Question: I am trying to draw connected lines using canvas from data in a MySql table. The table (gene_dna_segments) contains the length of each line segment and the segment name.
The desired output is a continuous straight horizontal line comprised of each of the segments. Each segment also needs to have the segment name showing above the corresponding segment as shown in the image below:

'''
+----------------------+--------------------+------------------+--------------------+
| gene_dna_segments_pk | gene_expression_fk | dna_segment_name | dna_segment_length |
+----------------------+--------------------+------------------+--------------------+
| 1 | 11 | Exon 1 | 50 |
| 2 | 11 | Intron 1 | 75 |
| 3 | 11 | Exon 2 | 20 |
| 4 | 11 | Intron 2 | 90 |
+----------------------+--------------------+------------------+--------------------+
'''
Query (old fashioned no PDO...):
'''
$query_dna = "SELECT * FROM gene_dna_segments WHERE gene_expression_fk = '11'";
$result_dna = mysql_query($query_dna, $connection) or die(mysql_error());
'''
Display:
'''
<canvas id="canvas" width="800" height="500"></canvas>
<script type="text/javascript">
var canvas = document.getElementById('canvas');
var context = canvas.getContext('2d');
<?php
while($row_dna = mysql_fetch_assoc($result_dna)) {
echo "context.beginPath();context.moveTo(100, 100);context.lineTo(" . $row_dna['dna_segment_length'] . ", 100);context.lineWidth = 12;context.strokeStyle = '#009543';context.stroke();context.font = 'bold 12pt Calibri';
context.fillStyle = '#009543';
context.fillText('" . $row_dna['dna_segment_name'] . "', 180, 90);";
}
?>
</script>
'''
Now, the line segments and text as defined in the table are drawn OK, but on top of each other as the 'context.moveTo(100, 100)' is the same for each row that is output in the while loop. How should this be handled so that the segments are drawn as a continuous line?
Possibly the easiest thing is to add a start point column to the table and calculate the start points for each segment based on the previous segment's length...I've opened a seperate question on that possibility <URL>
Note that 'normal' code to draw the lines is like the following code, note that the moveto parts start at the end of the previous line. I need to do the same in the loop...
'''
var canvas = document.getElementById('canvas');
var context = canvas.getContext('2d');
context.beginPath();
context.moveTo(100, 100);
context.lineTo(150, 100);
context.lineWidth = 12;
context.strokeStyle = '#009543';
context.stroke();
context.font = 'bold 11pt Calibri';
context.fillStyle = '#009543';
context.fillText('Exon 1', 105, 90);
context.beginPath();
context.moveTo(150, 100);
context.lineTo(225, 100);
context.lineWidth = 12;
context.strokeStyle = '#e97300';
context.stroke();
context.font = 'bold 11pt Calibri';
context.fillStyle = '#e97300';
context.fillText('Intron 1', 165, 90);
context.beginPath();
context.moveTo(225, 100);
context.lineTo(275, 100);
context.lineWidth = 12;
context.strokeStyle = '#009543';
context.stroke();
context.font = 'bold 11pt Calibri';
context.fillStyle = '#009543';
context.fillText('Exon 2', 230, 90);
context.beginPath();
context.moveTo(275, 100);
context.lineTo(375, 100);
context.lineWidth = 12;
context.strokeStyle = '#e97300';
context.stroke();
context.font = 'bold 11pt Calibri';
context.fillStyle = '#e97300';
context.fillText('Intron 2', 300, 90);
'''
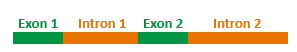
Answer: Demo: <URL>
Your barchart is fairly straightforward.
We need to display the segment_name label above each bar. In a perfect world, we could use the segment_length for the bar width. But in reality, sometimes the resulting bar width will be too narrow to fit the text label above.
Therefore, we must preprocess the data and determine an appropriate scale factor for the bars. By scaling the bars proportionally, each bar will remain proportional to their segment_length and will also be wide enough to fit the segment_name label.
Here is heavily commented code.
Of course, you will read from your database fetch instead of reading the test data in the rows[] array.
'''
<!doctype html>
<html>
<head>
<link rel="stylesheet" type="text/css" media="all" href="css/reset.css" /> <!-- reset css -->
<script type="text/javascript" src="http://code.jquery.com/jquery.min.js"></script>
<style>
body{ background-color: ivory; }
#canvas{border:1px solid red;}
</style>
<script>
$(function(){
// get references to the canvas
var canvas=document.getElementById("canvas");
var ctx=canvas.getContext("2d");
ctx.font = 'bold 11pt Calibri';
// define the color of the bar for each segment_name
var colorCodes={
Exon1:"green",
Intron1:"orange",
Exon2:"green",
Intron2:"orange"
};
// create some test data
var rows=[];
rows.push({dna_segment_name:"Exon 1",dna_segment_length:50});
rows.push({dna_segment_name:"Intron 1",dna_segment_length:75});
rows.push({dna_segment_name:"Exon 2",dna_segment_length:20});
rows.push({dna_segment_name:"Intron 2",dna_segment_length:90});
// some variables
// segments[]: pre-processed data will be saved into segments[]
// scaleFactor: scales every bar if any text label fails to fit
// padding: allow minimum padding between text labels
var segments=[];
var scaleFactor=1;
var padding=5;
// pre-process
// Of course, you will be reading from your database Fetch
// instead of this test data in rows[]
for(var i=0;i<rows.length;i++){
var $row_dna=rows[i];
// make variables for the segment_name & segment_length
// being read from the data fetch
var name=$row_dna['dna_segment_name'];
var length=$row_dna['dna_segment_length'];
// lookup the color for this segment_name
var color=colorCodes[name.replace(/\s+/g, '')];
// rescale the bars if any text won't fit
var textWidth=ctx.measureText(name).width+padding;
var textRatio=textWidth/length;
if (textRatio>scaleFactor){ scaleFactor=textRatio; }
// save the pre-processed info in a javascript object
// for later processing
segments.push({
name:name,
length:length*scaleFactor,
color:color
});
}
// draw the stacked bar-chart
// based on the preprocessed JS objects in segments[]
var accumLength=0;
var y=100; // the Y-coordinate of the barchart
for(var i=0;i<segments.length;i++){
// load the object for the current bar
var segment=segments[i];
// set the bar color
ctx.fillStyle=segment.color;
// draw the bar
ctx.fillRect(accumLength,y,segment.length,12);
// draw the text label
ctx.fillText(segment.name,accumLength,y-10);
// accumulate where the next bar will begin
accumLength+=segment.length;
}
}); // end $(function(){});
</script>
</head>
<body>
<canvas id="canvas" width=400 height=300></canvas>
</body>
</html>
'''